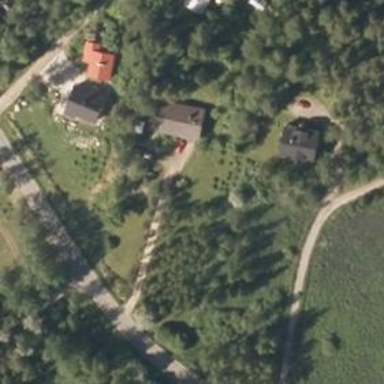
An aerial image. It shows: Driveway leading to service road.